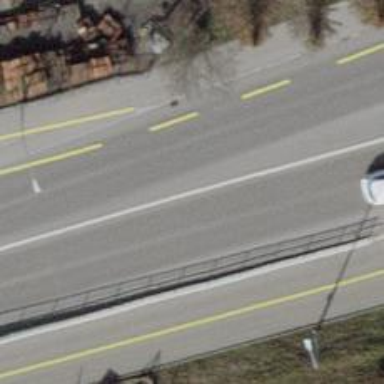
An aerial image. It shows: Primary road with asphalt surface and designated cycle lane.